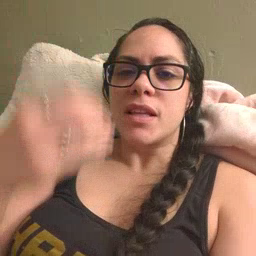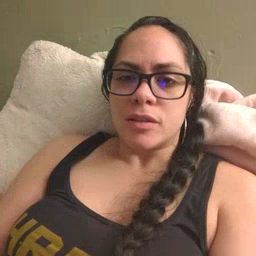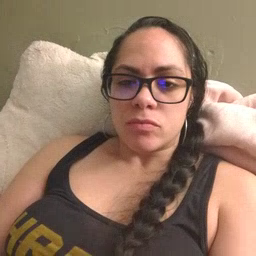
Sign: giraffe